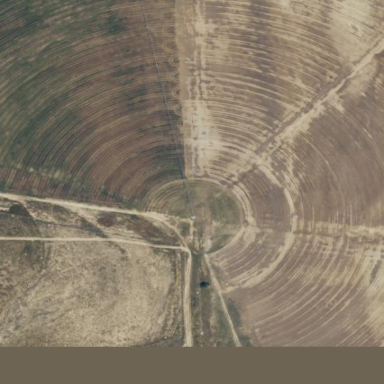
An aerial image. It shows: Farmland with pivot irrigation system.